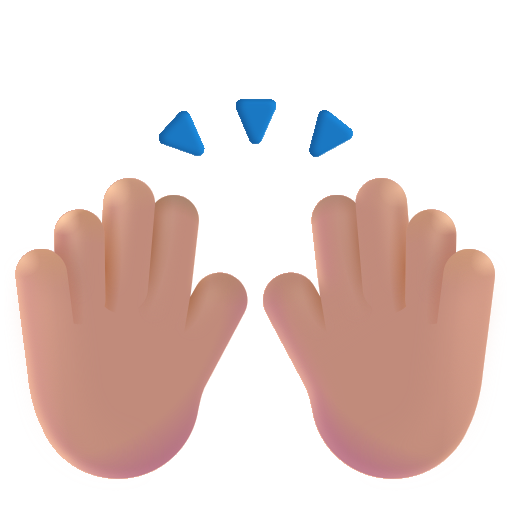
raising hands color  light